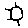
Label: sun